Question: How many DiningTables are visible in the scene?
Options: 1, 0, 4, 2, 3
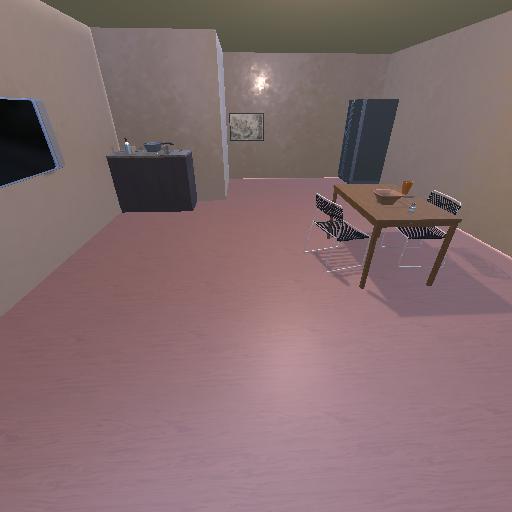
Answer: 1